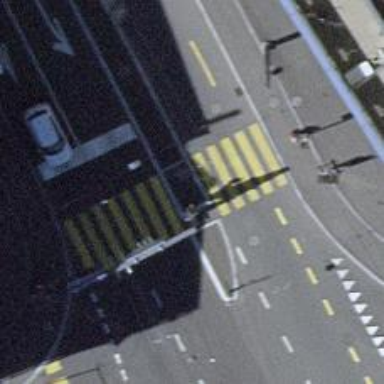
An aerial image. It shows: Footway located on traffic island.